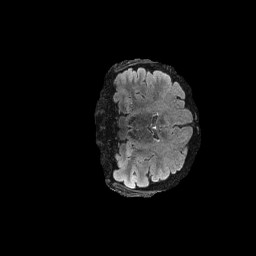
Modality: FLAIR
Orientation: coronal
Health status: ill
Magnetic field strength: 3 T